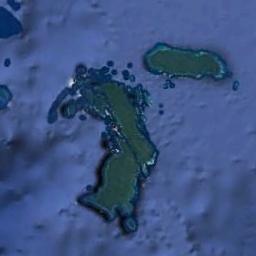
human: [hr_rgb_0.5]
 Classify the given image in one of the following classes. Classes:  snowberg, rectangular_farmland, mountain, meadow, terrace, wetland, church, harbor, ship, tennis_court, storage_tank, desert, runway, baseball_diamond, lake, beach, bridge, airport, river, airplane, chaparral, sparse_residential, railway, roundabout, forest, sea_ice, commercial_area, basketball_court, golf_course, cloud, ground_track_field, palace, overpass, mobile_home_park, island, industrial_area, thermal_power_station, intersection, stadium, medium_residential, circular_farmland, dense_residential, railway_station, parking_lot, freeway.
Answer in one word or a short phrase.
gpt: island